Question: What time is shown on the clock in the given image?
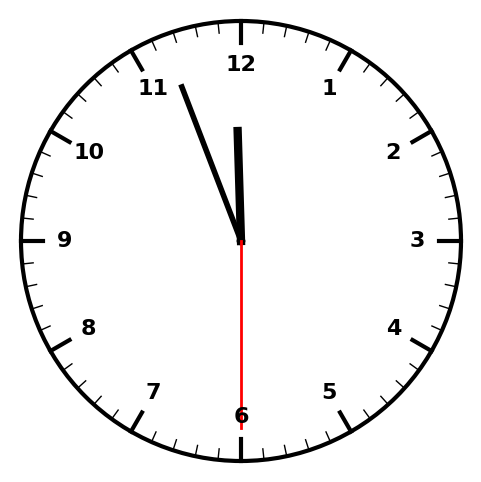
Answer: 11:56:30